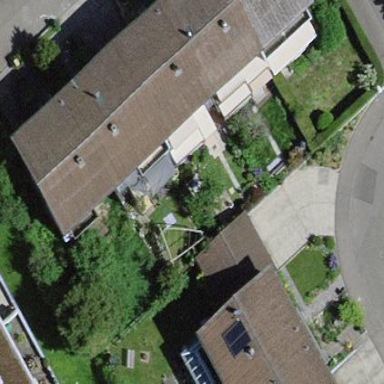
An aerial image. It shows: Terrace building.